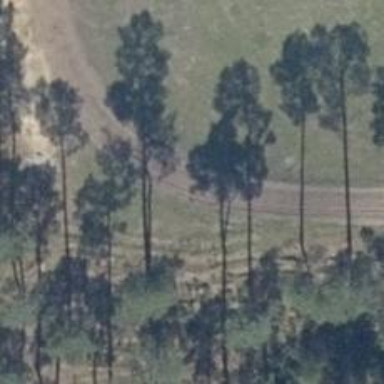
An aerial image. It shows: Sandy track road with grade3 tracktype.